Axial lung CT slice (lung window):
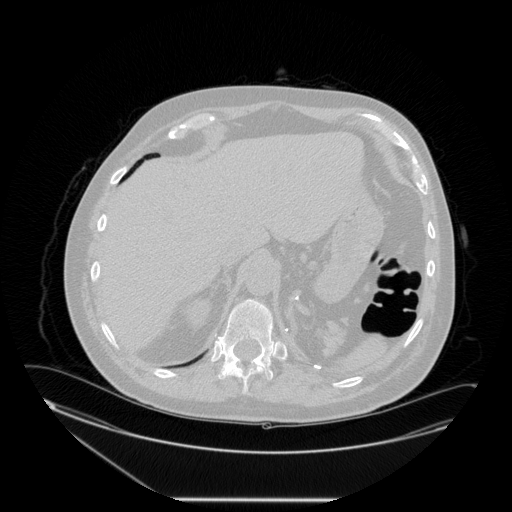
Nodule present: no